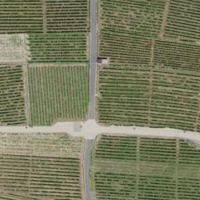
EUNIS habitat code: 40
Species observed at this site:
Vitis vinifera